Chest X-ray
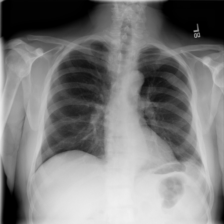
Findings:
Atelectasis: negative
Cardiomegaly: negative
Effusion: negative
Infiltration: negative
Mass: negative
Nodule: negative
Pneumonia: negative
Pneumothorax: negative
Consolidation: negative
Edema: negative
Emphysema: negative
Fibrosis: negative
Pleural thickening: negative
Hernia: negative